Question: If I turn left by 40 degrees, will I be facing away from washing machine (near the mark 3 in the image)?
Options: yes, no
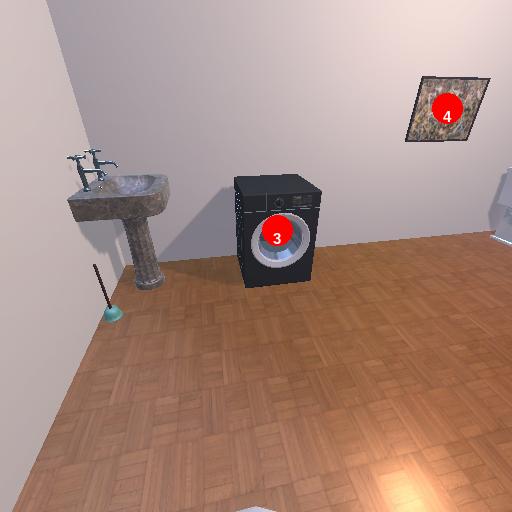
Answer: yes